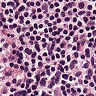
Metastatic tissue present: no